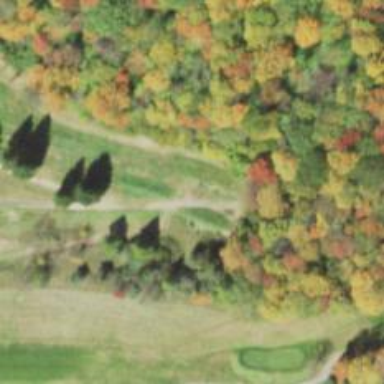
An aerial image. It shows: Pathway for golfing.